Question: i'm writing my personal website , and i have 4 divs contained in a container div (see the image)

Now on click I wanted to resize the clicked div to the container's div dimension
I did it.
Now my question is there is a way to resize:
- - -
<URL>
<URL>
<URL>
---
---
I Found a Solution , I will post it soon :)
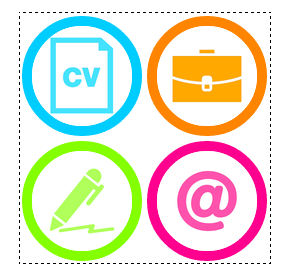
Answer: To perform the levels of animation you are looking for will take some change in thinking. Currently, you have your images laid out as 4 '<div>' elements following each other and wrap because the width of their container would cause such. You would instead need to position then using CSS positioning at the four corners. See <URL>.
Now, in order to animate the item you wish you would need to know its final desired size and its final desired endpoint position. You would then animate from the starting size and position to those final values over the desired duration. The resizing will make it the final desired size but you will also have to move the position of the image at the same rate as the resize scale. For example, when the new icon is 50% larger, its position should be 50% of the way from the start to the end. If we consider that the upper/left of the image is where the image is anchored then it has to move in each "tick" in such a way that the fixed corner of your moving image stays in exactly the same place.
I realize that this isn't a coded solution for you but the nature of Stack Exchange is more "answering questions" than it is "code me a solution".